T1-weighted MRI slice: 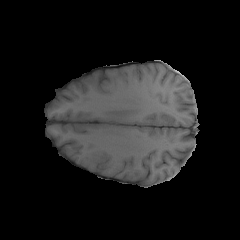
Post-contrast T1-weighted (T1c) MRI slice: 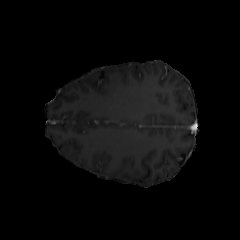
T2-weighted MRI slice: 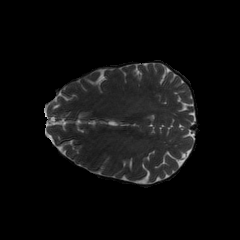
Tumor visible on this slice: no